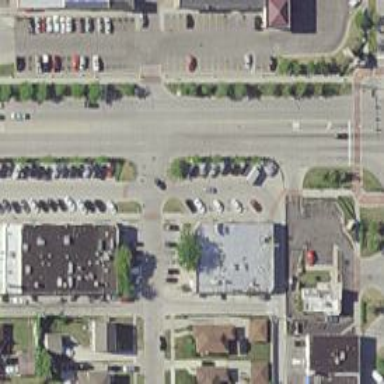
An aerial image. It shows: Convenience shop.